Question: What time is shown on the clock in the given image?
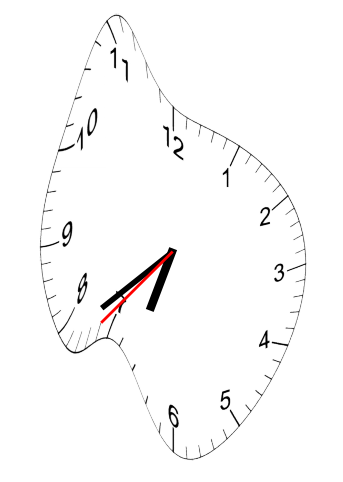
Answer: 06:38:37